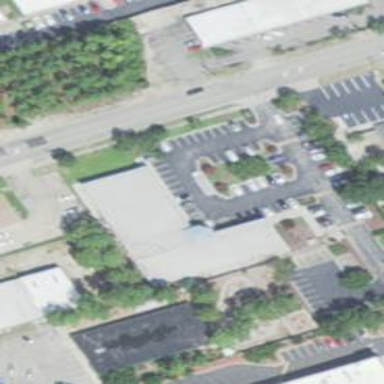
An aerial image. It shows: Parking area with asphalt surface.